高一 · 组合几何学
在边长为 2 的正三角形 $\mathrm{ABC}$ 内任取一点 $\mathrm{P}$, 则使点 $\mathrm{P}$ 到三个顶点的距离都不小于 1 的概率是 \$ \qquad \$ .
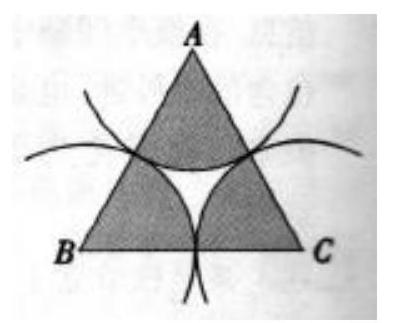
答案: \frac{6-\sqrt{3} \pi}{6}
解析: 如图所示, 分别以 $A, B, C$ 为圆心, 1 为半径作圆, 与 $\triangle A B C$ 相交得到三个扇形, 设 “点 $\mathrm{P}$ 落在阴影部分所示区域” 为事件 $\mathrm{A}$, 此时, 点 $\mathrm{P}$ 到三个顶点的距离至少
有一个小于 1 , 则 “点 $\mathrm{P}$ 到三个顶点的距离都不小于 1 ” 为事件 A（如图中空白部分所示区域）.由几何概型的概率计算公式知 $P(A)=\frac{S_{m, 4}}{S_{\triangle A B C}}=\frac{3 \times \frac{1}{2} \times \frac{\pi}{3} \times 1^{2}}{\frac{\sqrt{3}}{4} \times 2^{2}}=\frac{\sqrt{3} \pi}{6}$, 所以所求概率为 $P(\bar{A})=1-P(A)=1-\frac{\sqrt{3} \pi}{6}=\frac{6-\sqrt{3} \pi}{6}$

故答案为:\frac{6-\sqrt{3} \pi}{6}